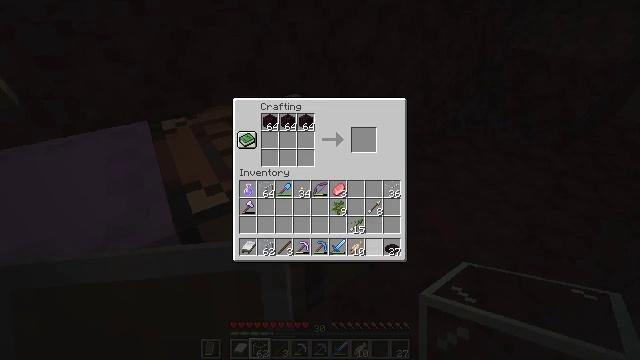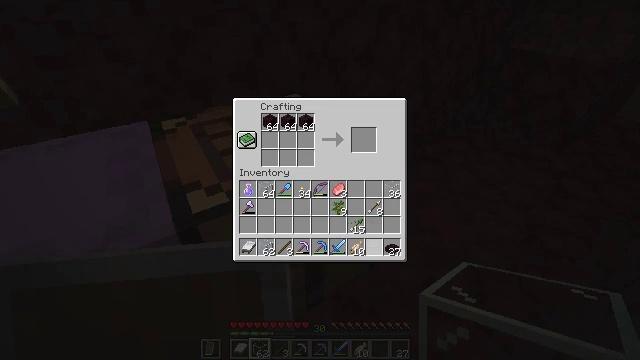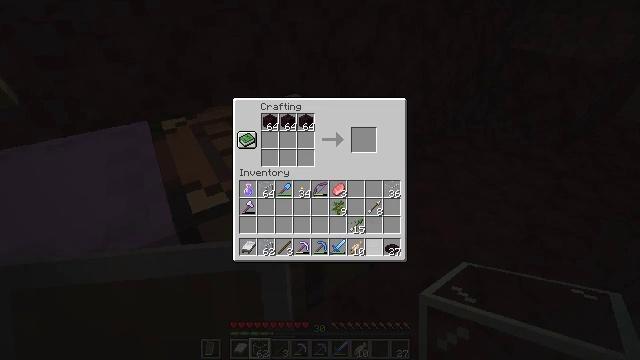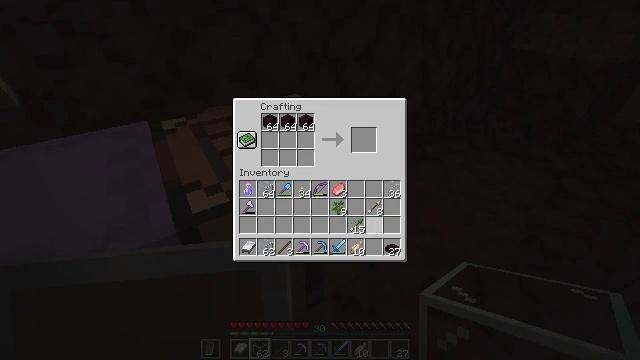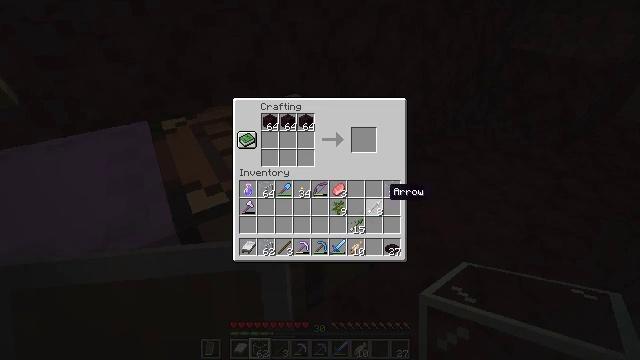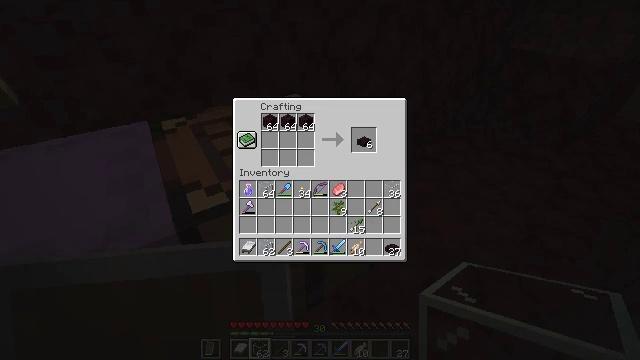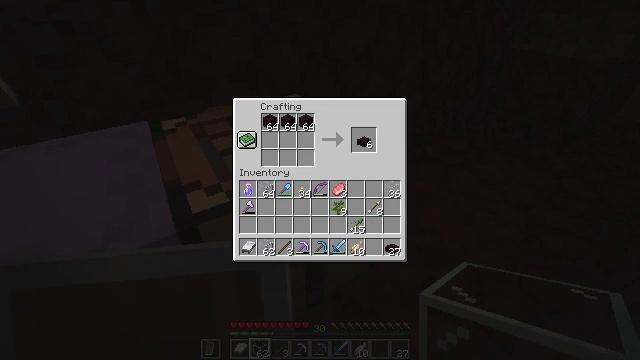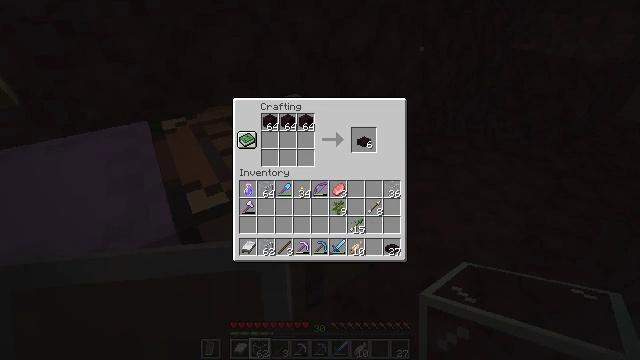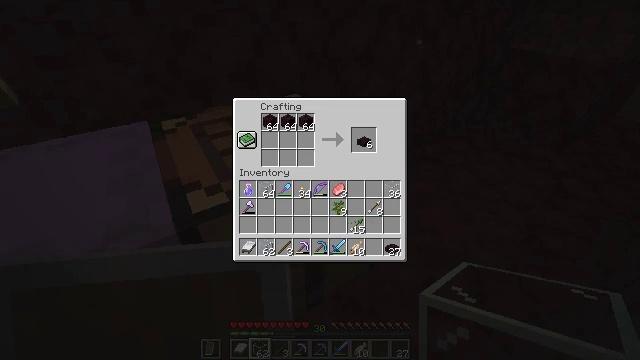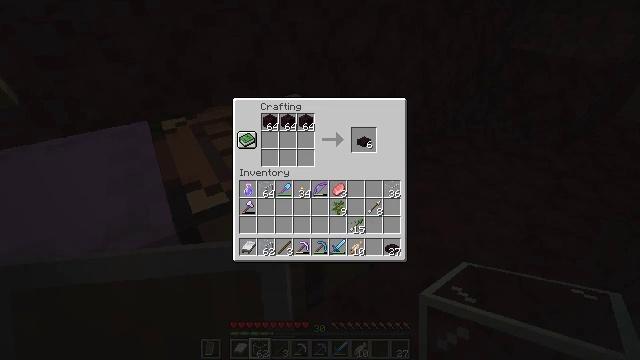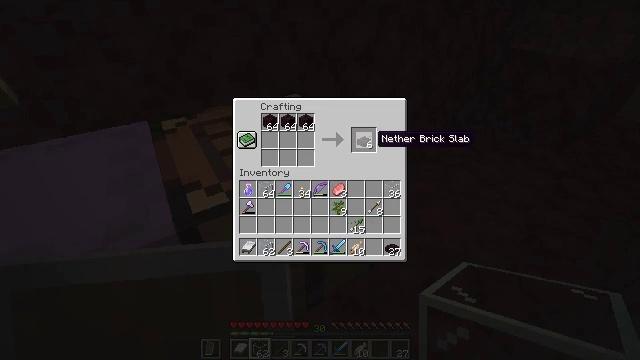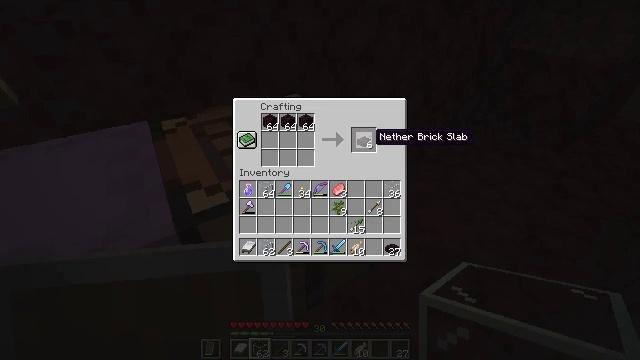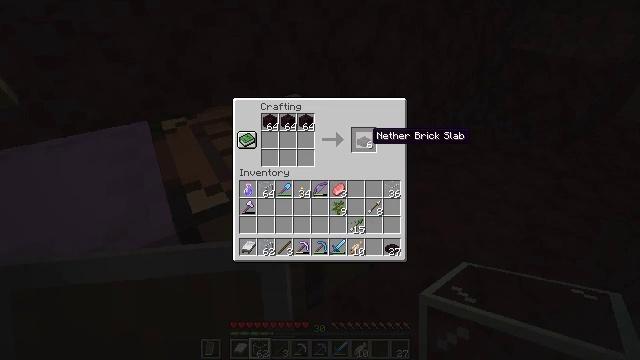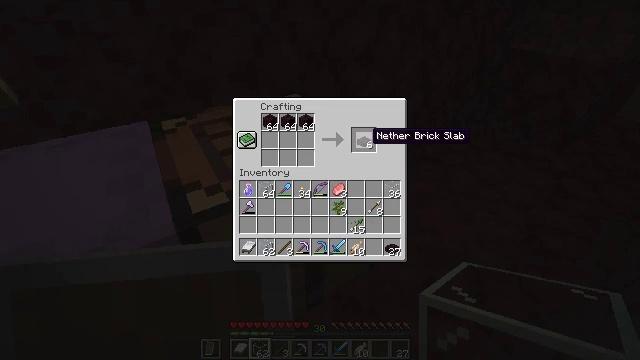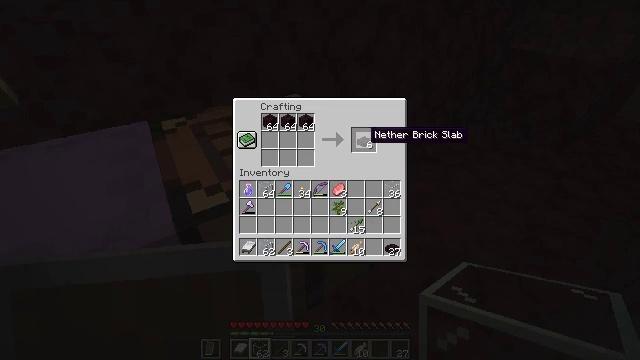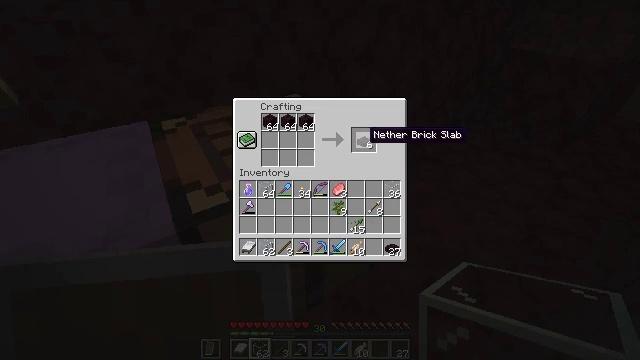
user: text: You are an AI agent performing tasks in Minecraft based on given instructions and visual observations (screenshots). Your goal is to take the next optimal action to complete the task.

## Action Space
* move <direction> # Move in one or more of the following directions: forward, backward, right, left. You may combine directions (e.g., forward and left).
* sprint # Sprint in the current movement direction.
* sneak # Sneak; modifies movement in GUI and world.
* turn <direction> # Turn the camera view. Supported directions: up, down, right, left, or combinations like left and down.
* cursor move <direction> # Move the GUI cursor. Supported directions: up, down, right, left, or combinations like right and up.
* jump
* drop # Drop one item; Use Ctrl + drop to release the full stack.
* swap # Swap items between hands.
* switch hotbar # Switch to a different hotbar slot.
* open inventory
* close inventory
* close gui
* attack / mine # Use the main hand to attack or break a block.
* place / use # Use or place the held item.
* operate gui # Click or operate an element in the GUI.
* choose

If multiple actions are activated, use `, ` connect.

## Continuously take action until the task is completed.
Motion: motion action
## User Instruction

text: Use nether bricks to craft a nether brick slab.
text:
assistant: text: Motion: sneak, choose
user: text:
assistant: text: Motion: sneak, cursor move up
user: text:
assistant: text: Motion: sneak, cursor move up
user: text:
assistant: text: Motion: sneak, cursor move up
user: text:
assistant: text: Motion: sneak, cursor move up
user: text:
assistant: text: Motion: sneak, cursor move up
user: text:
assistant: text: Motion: sneak
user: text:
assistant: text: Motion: sneak
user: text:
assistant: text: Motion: sneak
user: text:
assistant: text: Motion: sneak, cursor move left
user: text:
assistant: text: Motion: sneak
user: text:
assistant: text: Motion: sneak
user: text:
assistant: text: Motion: sneak
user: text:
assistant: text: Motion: sneak
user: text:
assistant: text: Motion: sneak
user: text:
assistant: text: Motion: sneak, choose
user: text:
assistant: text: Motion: sneak, choose
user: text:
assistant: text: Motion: sneak, choose
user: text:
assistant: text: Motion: sneak
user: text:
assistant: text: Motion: sneak
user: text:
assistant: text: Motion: sneak